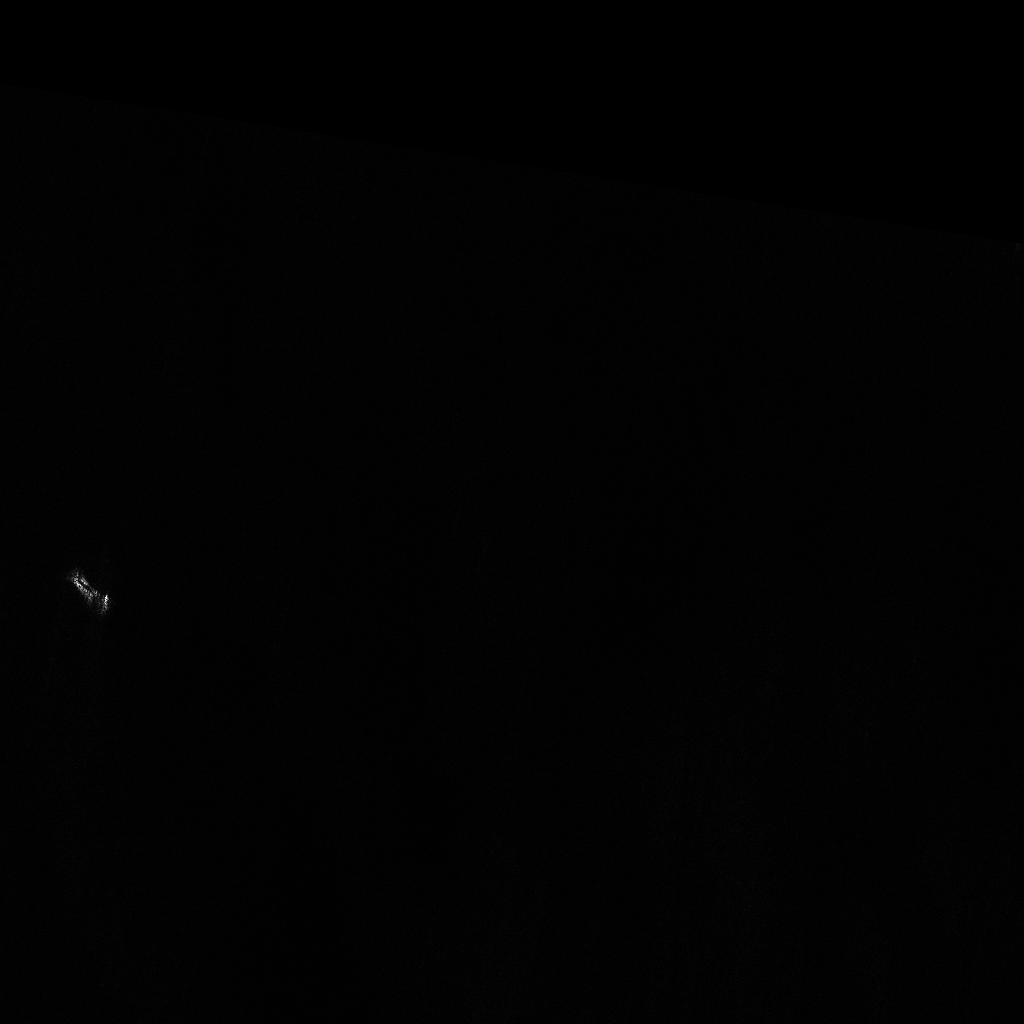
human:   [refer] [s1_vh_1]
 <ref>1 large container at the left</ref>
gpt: <box>[[5, 56, 12, 59, 40]]</box>